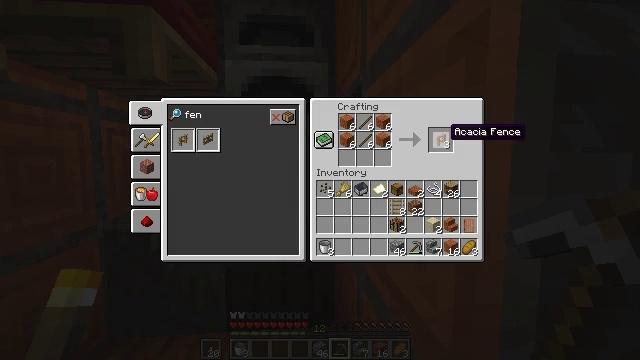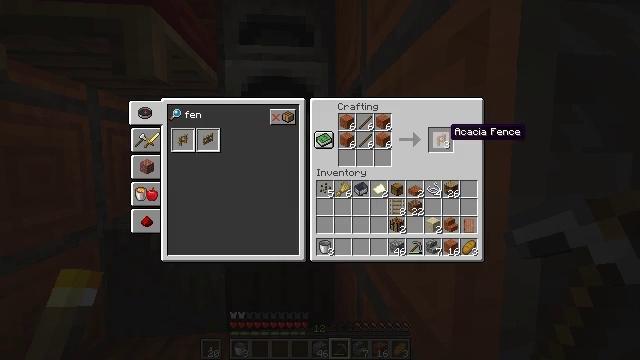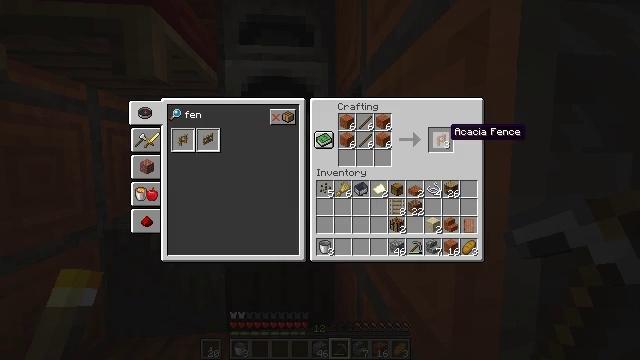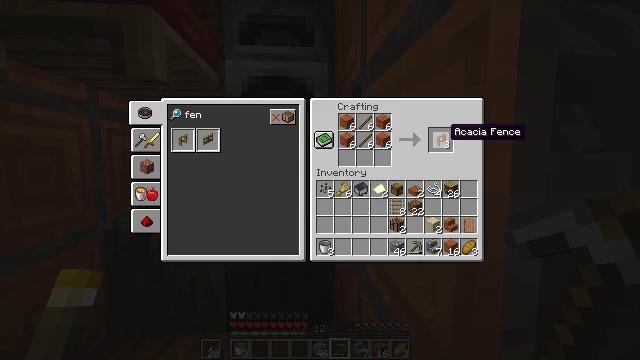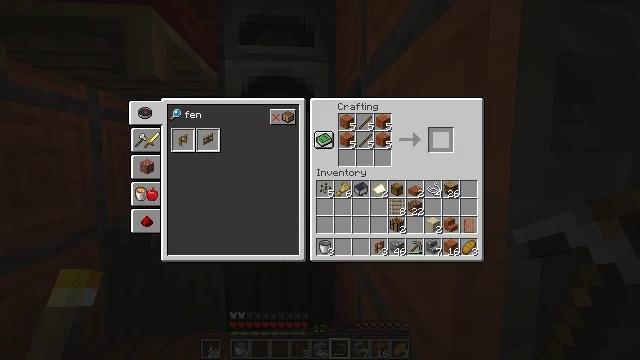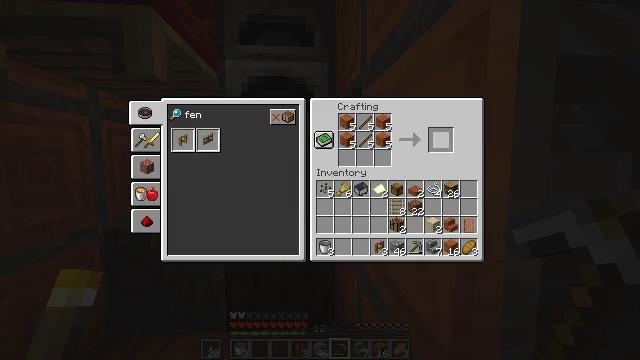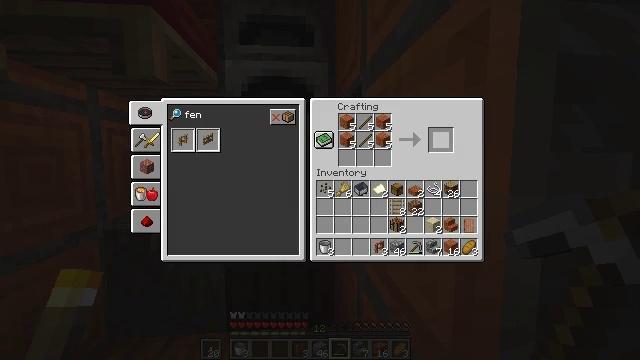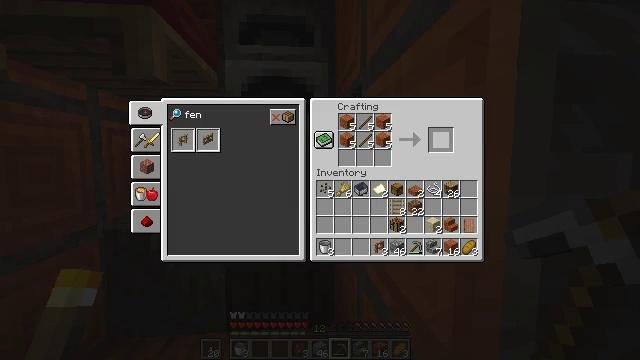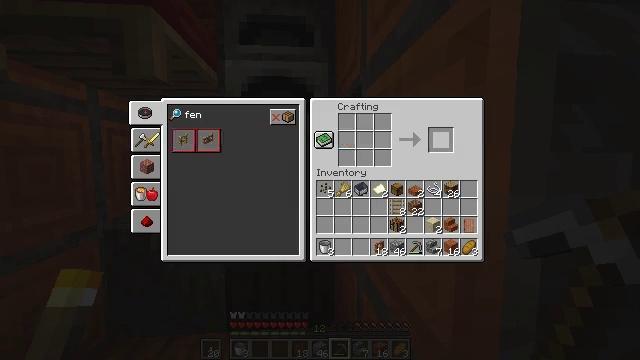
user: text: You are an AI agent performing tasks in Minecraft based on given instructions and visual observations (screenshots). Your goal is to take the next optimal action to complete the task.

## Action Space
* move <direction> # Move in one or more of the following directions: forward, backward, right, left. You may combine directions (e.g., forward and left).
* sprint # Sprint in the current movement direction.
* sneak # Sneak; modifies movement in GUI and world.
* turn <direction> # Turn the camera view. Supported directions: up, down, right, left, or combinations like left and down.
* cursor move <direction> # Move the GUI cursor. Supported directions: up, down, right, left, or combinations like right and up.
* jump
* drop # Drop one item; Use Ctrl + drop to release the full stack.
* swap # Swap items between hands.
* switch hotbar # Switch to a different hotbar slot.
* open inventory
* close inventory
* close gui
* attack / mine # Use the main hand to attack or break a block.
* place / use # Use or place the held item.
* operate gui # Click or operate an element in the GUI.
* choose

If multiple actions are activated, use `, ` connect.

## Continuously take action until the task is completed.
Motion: motion action
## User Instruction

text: Use acacia wood and sticks to craft an acacia fence.
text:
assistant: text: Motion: sneak
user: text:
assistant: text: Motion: sneak
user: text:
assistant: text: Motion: sneak
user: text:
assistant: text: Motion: sneak, operate gui
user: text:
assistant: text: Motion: sneak, operate gui
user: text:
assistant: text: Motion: sneak, operate gui
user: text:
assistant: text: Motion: sneak
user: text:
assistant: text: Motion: sneak
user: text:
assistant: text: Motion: sneak